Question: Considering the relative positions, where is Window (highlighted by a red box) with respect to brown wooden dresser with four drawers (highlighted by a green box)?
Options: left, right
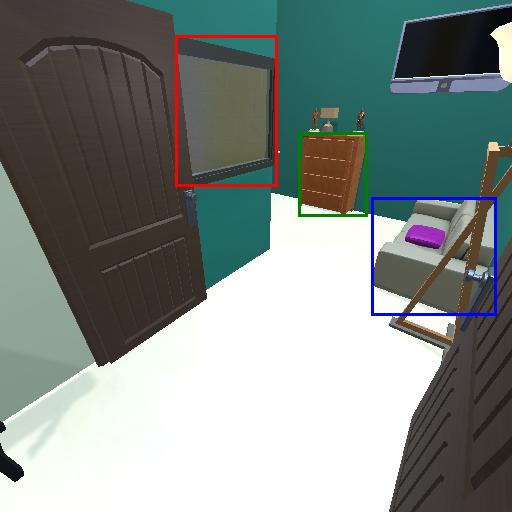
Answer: left